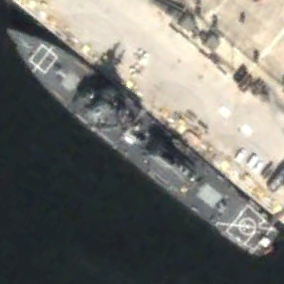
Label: destroyer